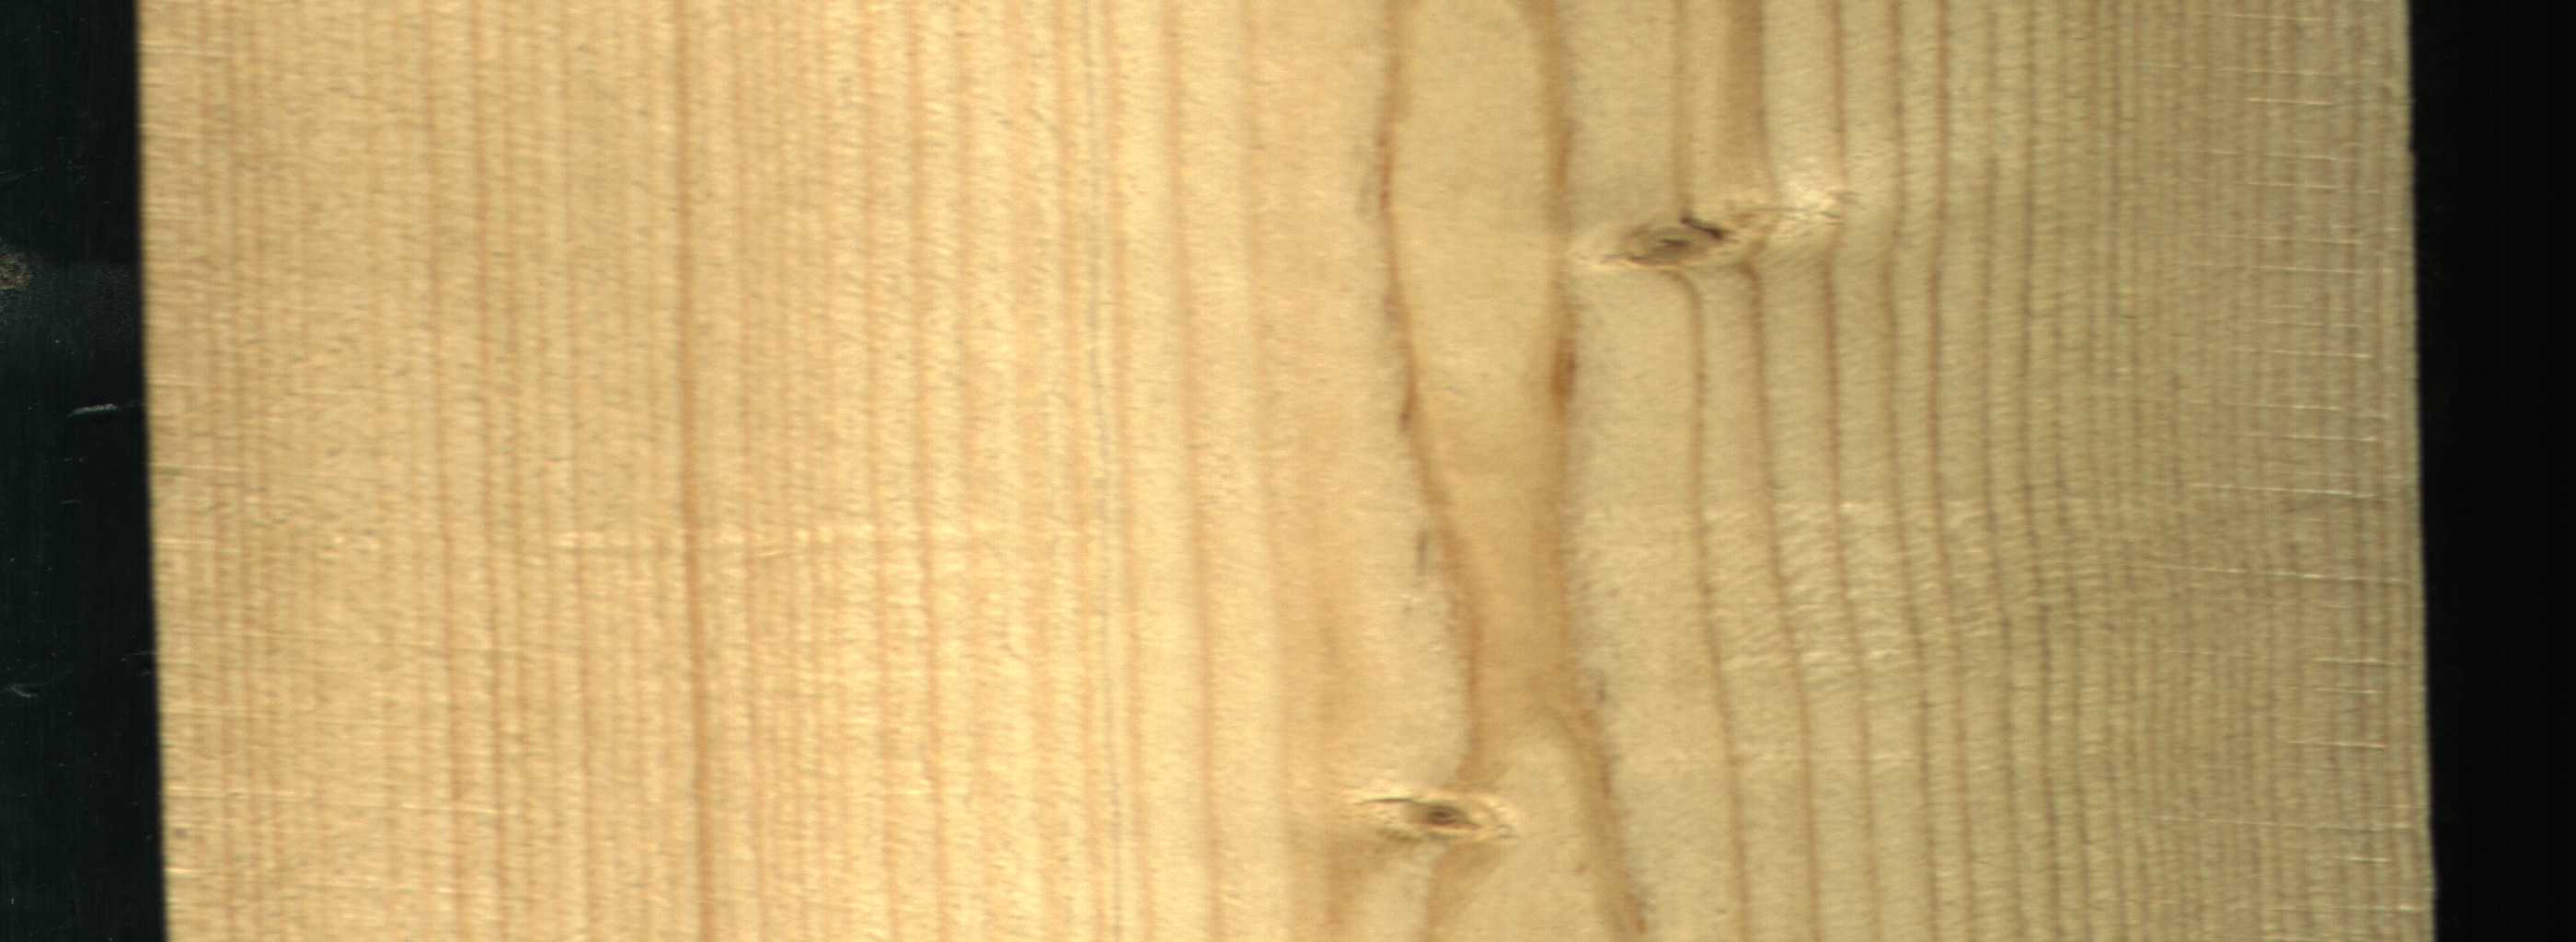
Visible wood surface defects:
Live_Knot
Live_Knot